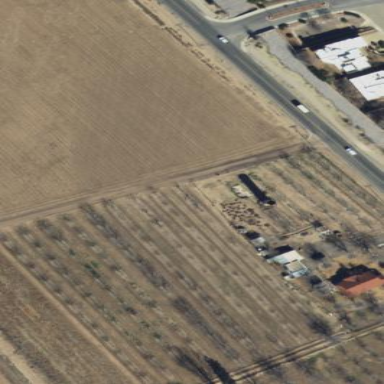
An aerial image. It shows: Orchard.